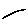
Label: line